Question: As you see in the picture an item has subitems which are '<th>' and '<td>'. When I query item to get '<td>', it returns null. Here is the code: 'item.SelectSingleNode("td")'
Shouldn't it get td node?
(<URL>

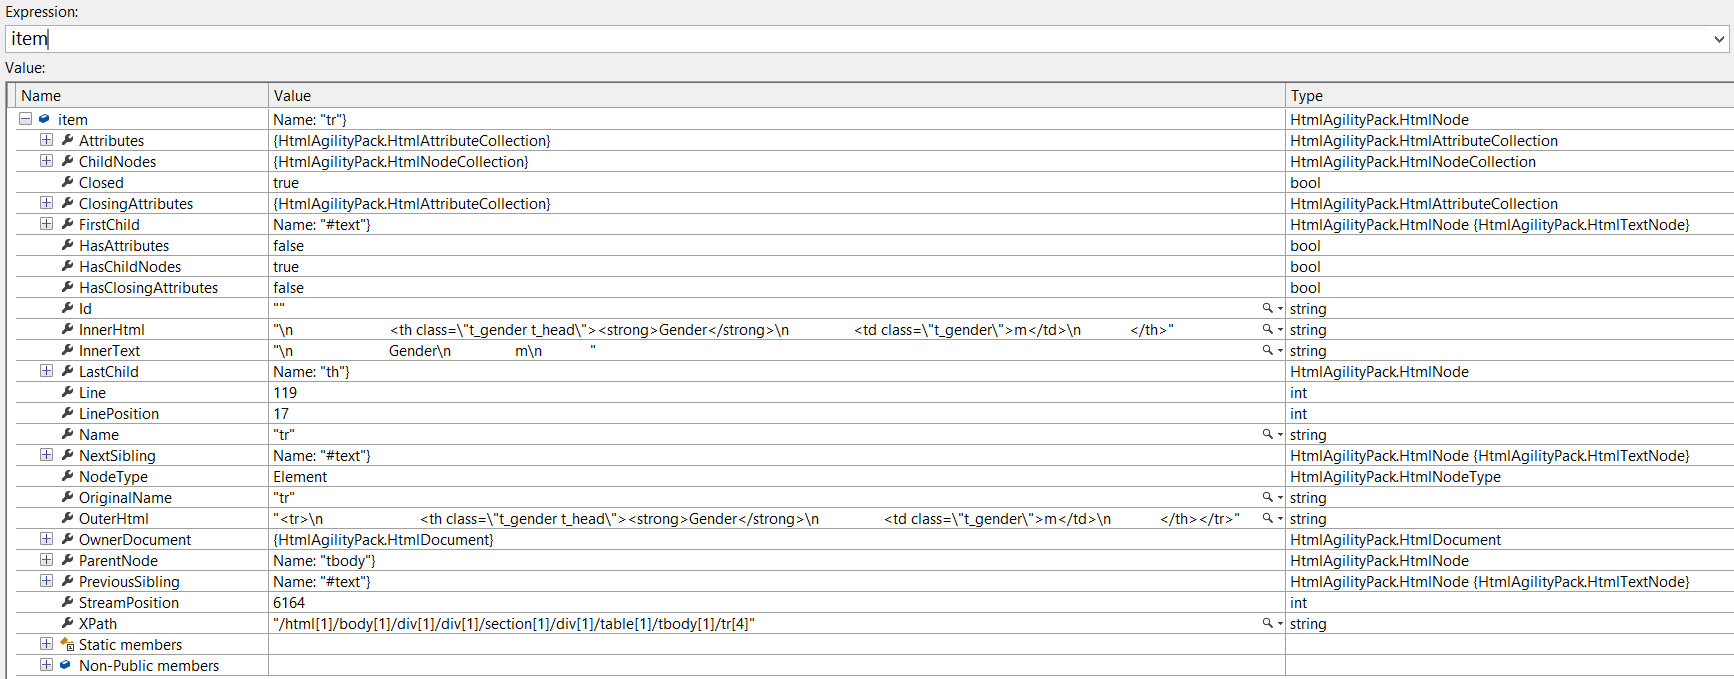
Answer: It seems that '<td>' isn't direct child of current 'item'. To select descendant that isn't direct child you can use double slashes ('//') :
'''
item.SelectSingleNode(".//td")
'''
And if I see it correctly, '<td>' is child of '<th>', so you can also do this way :
'''
item.SelectSingleNode("th/td")
'''